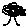
Label: tree